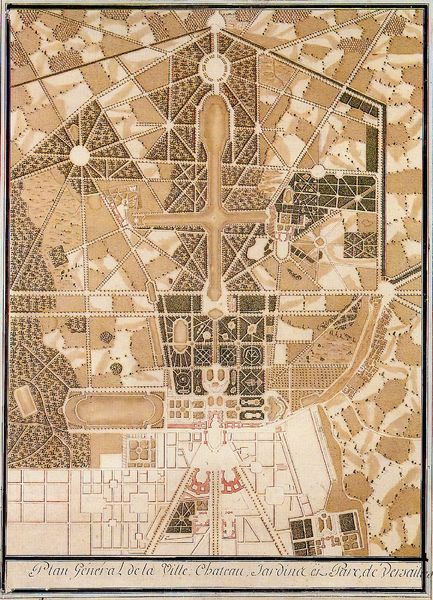
Titel: Versailles, Generalplan von Stadt, Schloss, Gärten und Park
Schlagwörter: dunkel, dreieck, grün, braun, fenster, anlage, gebäude, park, rot, schloss, beige, felder, wege, reich, wald, garten, französisch, symmetrie, straßen, burg, kreuz, palast, buchstaben, villa, karte, general, beete, plan, chateau, grundriss, versailles, winkel, sternförmig, schlossgarten, alien, wegenetz